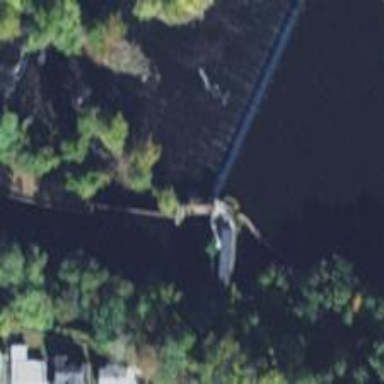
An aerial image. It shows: Dam along waterway.